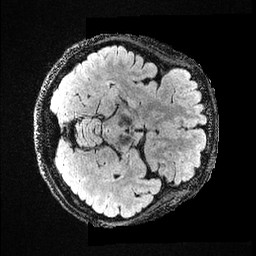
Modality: FLAIR
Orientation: axial
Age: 43
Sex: female
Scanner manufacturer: ge
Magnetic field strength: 3 T
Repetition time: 4.802 s
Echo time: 0.1171 s